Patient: sex M, age 46
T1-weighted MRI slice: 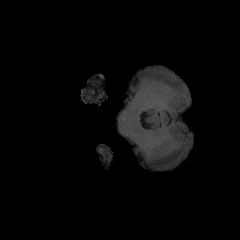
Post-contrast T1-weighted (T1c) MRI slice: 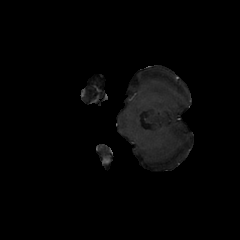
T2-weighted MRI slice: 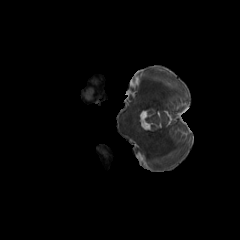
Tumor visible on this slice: yes
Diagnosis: Glioblastoma, IDH-wildtype
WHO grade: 4